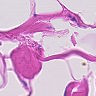
Metastatic tissue present: no